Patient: sex M, age 69
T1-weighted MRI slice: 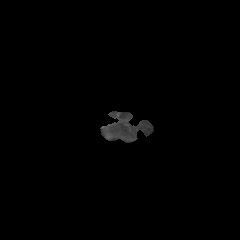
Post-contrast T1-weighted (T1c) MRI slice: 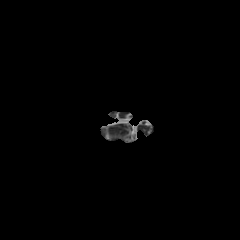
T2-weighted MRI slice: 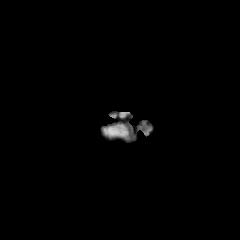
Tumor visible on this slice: no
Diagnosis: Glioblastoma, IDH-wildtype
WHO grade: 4